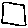
Label: square